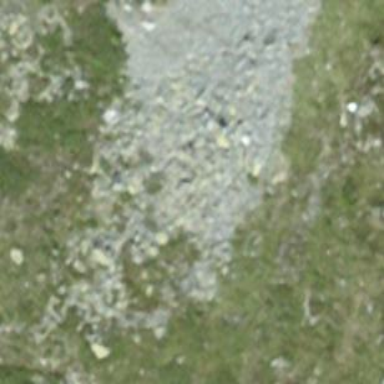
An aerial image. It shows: Scree landscape.